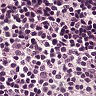
Metastatic tissue present: no